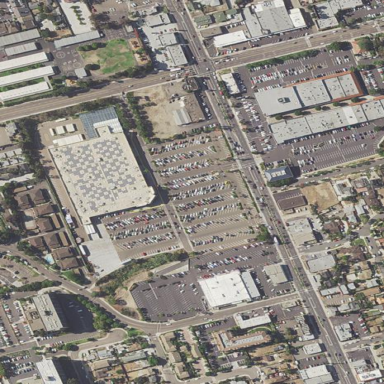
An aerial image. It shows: Retail area.